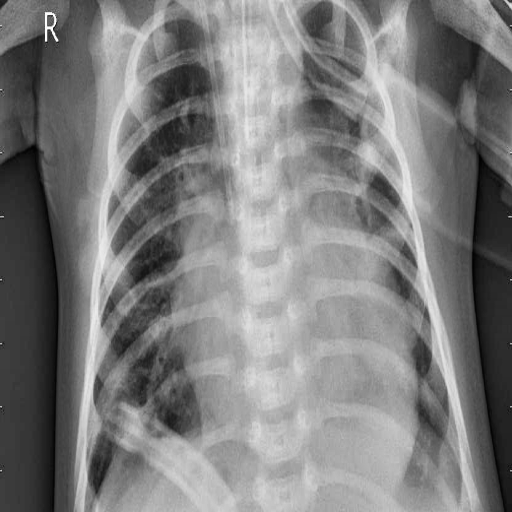
Finding: PNEUMONIA